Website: apple
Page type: account-selection
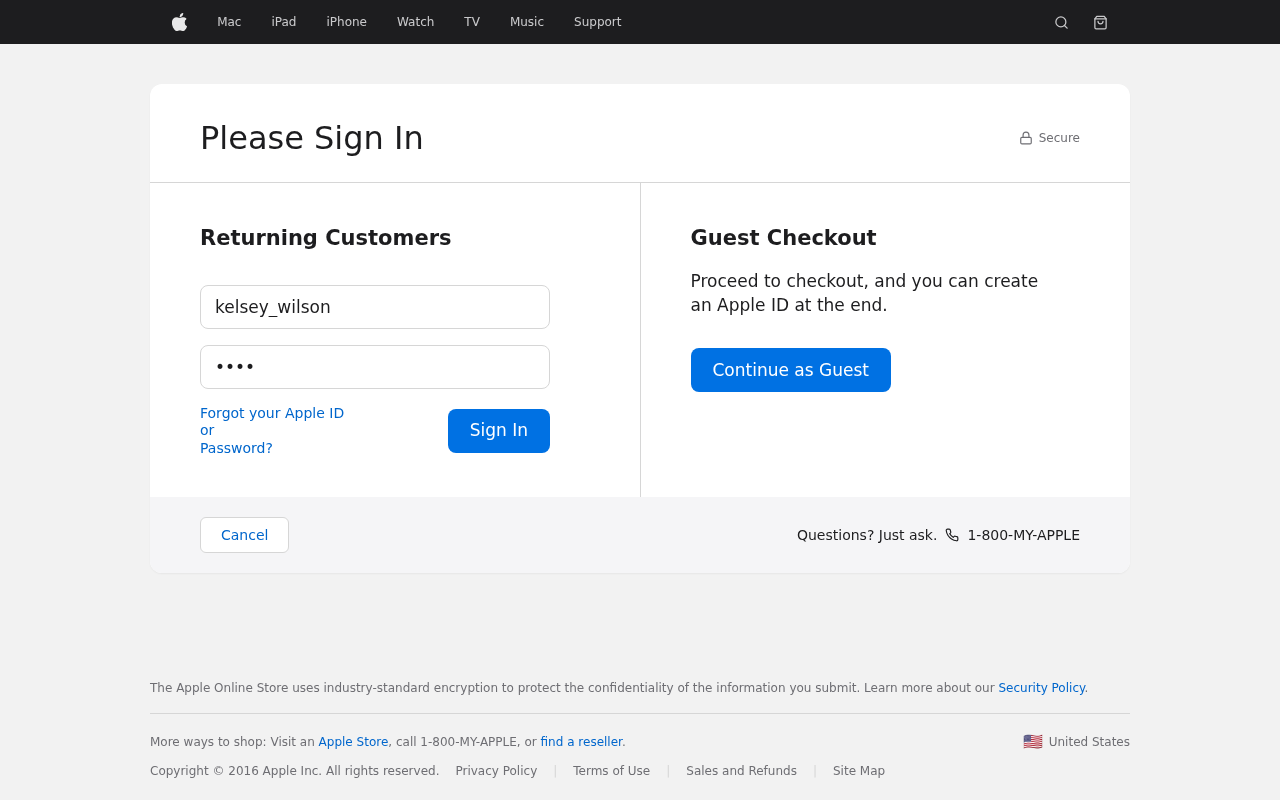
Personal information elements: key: PII_LOGIN_USERNAME
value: kelsey_wilson